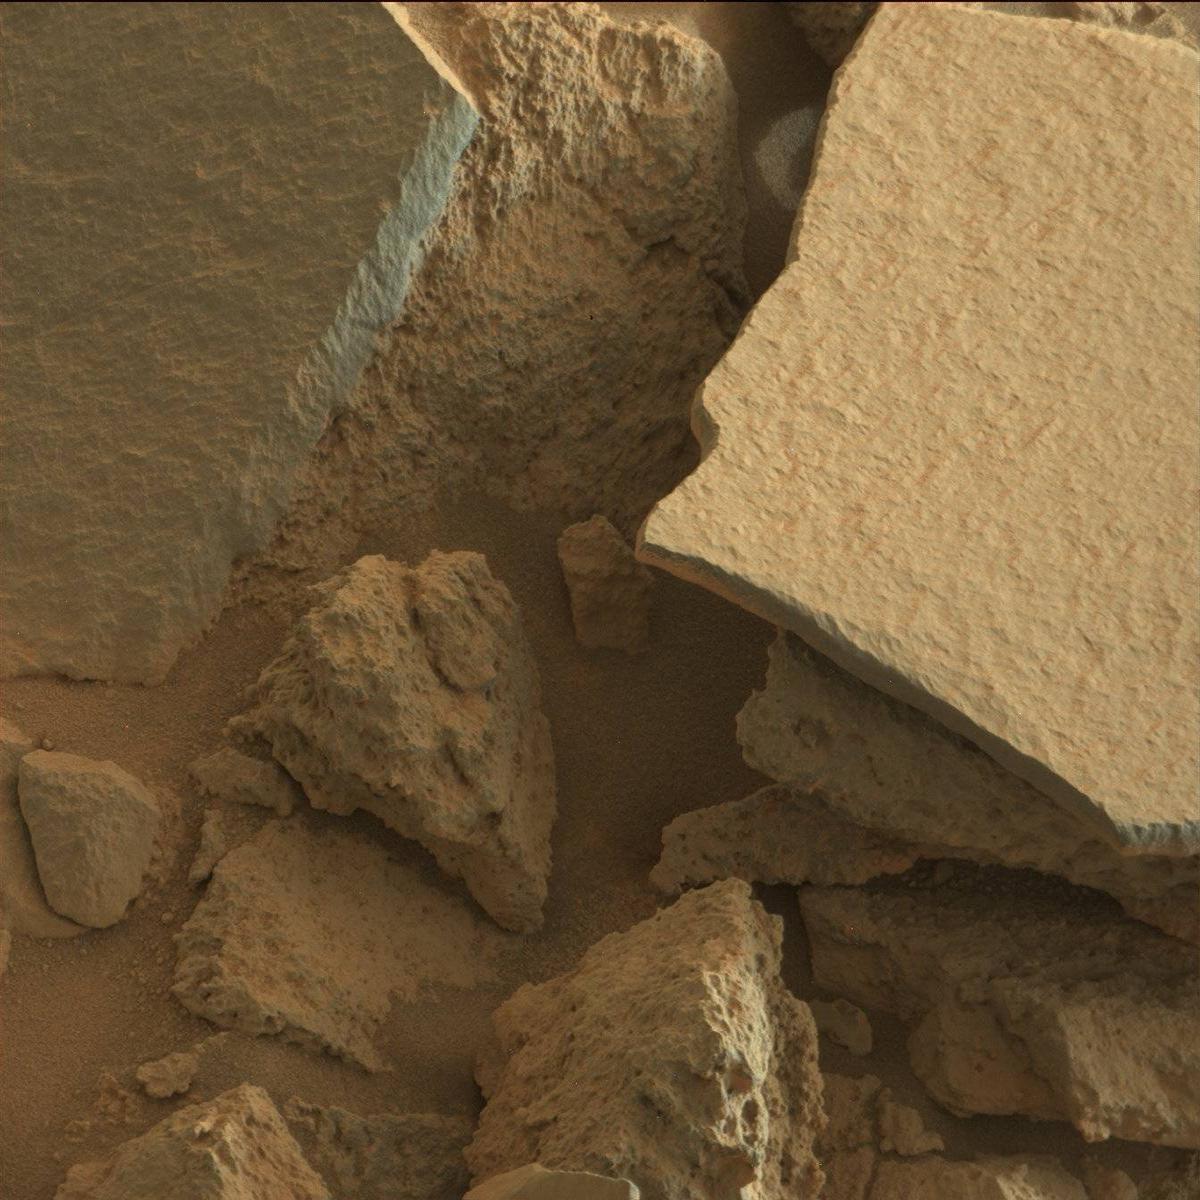
Terrain classes present: Bedrock, Rock, Sand / Soil